Brain MRI, t2w sequence, axial 2D slice.
Patient: age 45, sex F, weight 95 kg, height 1.95 m
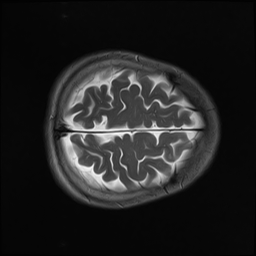